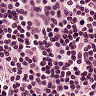
Metastatic tissue present: no